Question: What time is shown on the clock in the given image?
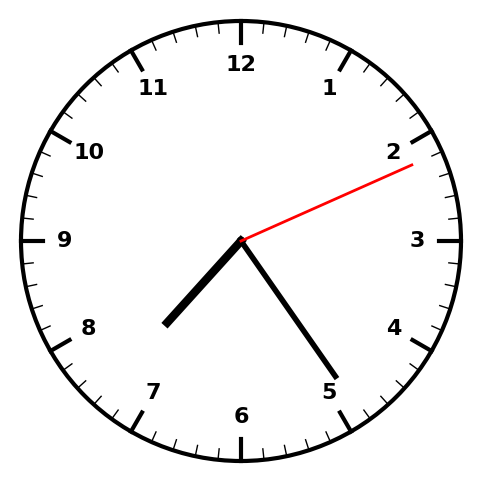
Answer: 07:24:11